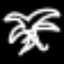
Label: palm tree